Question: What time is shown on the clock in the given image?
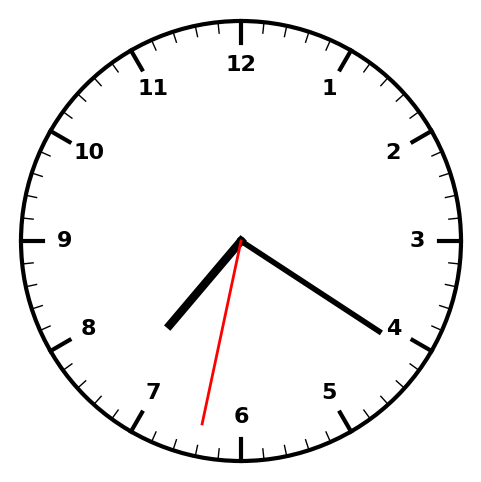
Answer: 07:20:32